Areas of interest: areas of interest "Parking Lot"
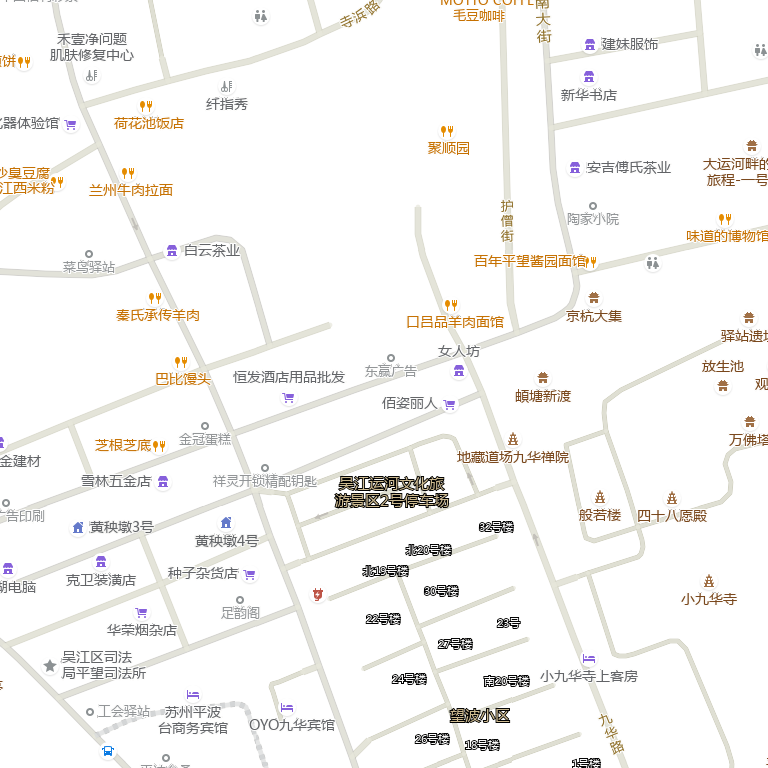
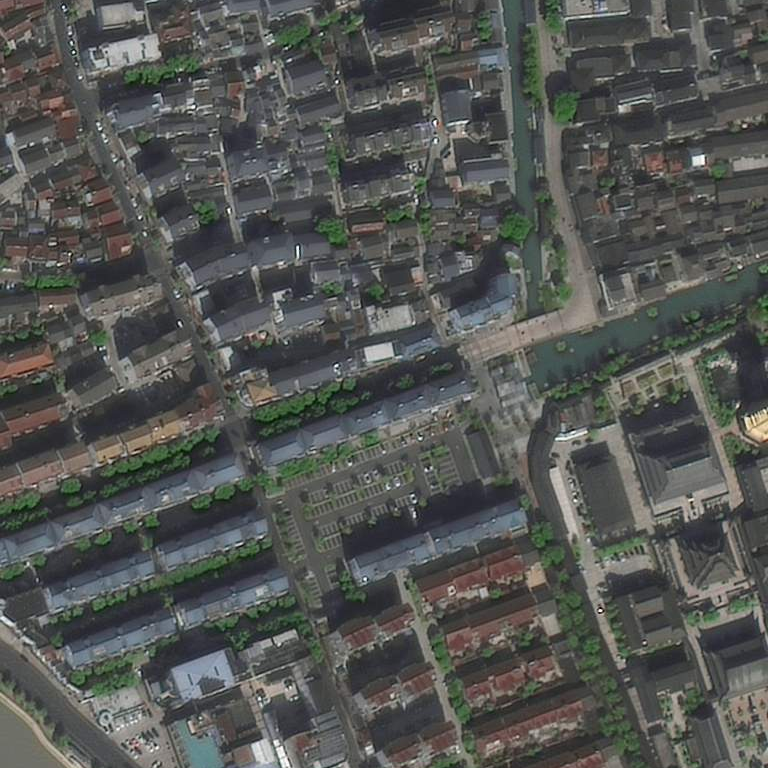